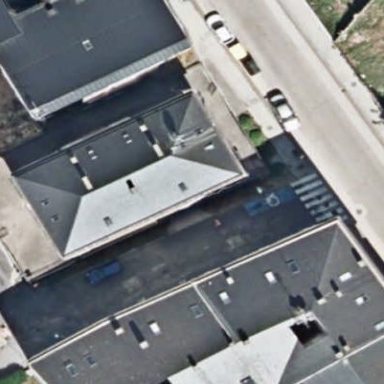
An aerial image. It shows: View of apartment building.